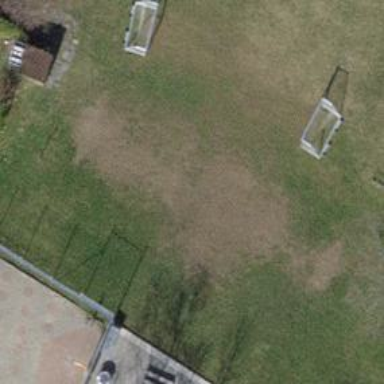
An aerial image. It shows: Soccer pitch designated for leisure and sports activities.